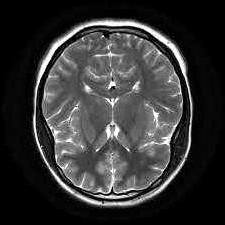
Label: notumor